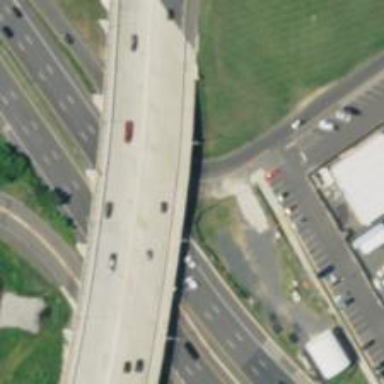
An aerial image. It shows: Bridge over motorway.